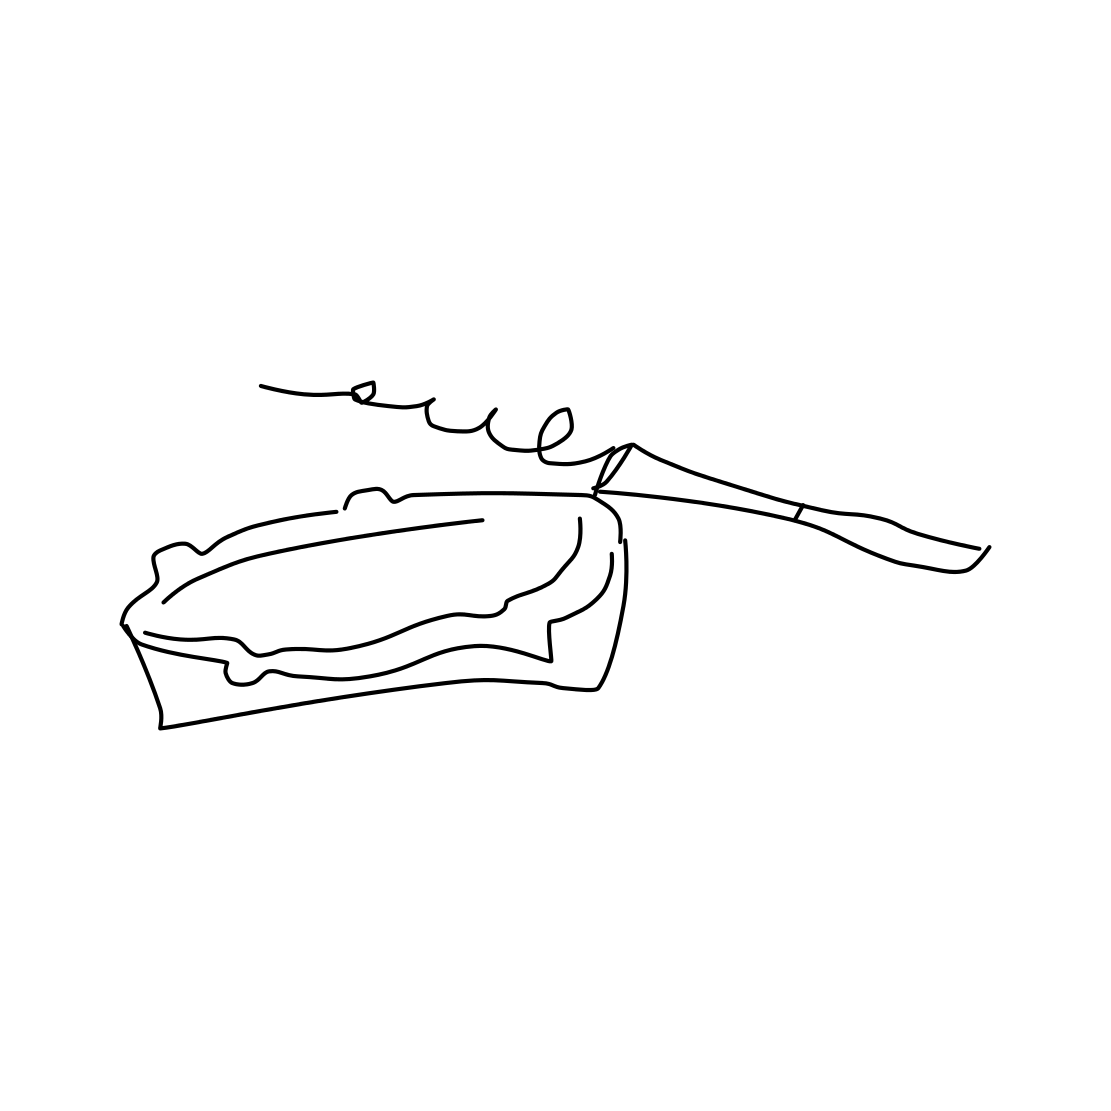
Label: ashtray